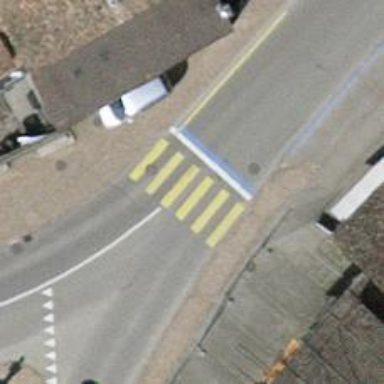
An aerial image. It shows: Uncontrolled zebra crossing on the road.